Question: Im running a query that is taking 2 seconds but it should perform better, so I run the Execute Plan details from SQL Managemenet Studio and I found a "step" in the process that the Cost is 70%.

Then, I right click on the item and I found an option that says "Missing Index Details", after I clicked that then a query with a recommendation is generated:
'''
/*
Missing Index Details from SQLQuery15.sql - (local).application_prod (appprod (58))
The Query Processor estimates that implementing the following index could improve the query cost by 68.8518%.
*/
/*
USE [application_prod]
GO
CREATE NONCLUSTERED INDEX [<Name of Missing Index, sysname,>]
ON [dbo].[cloud_document] ([isactivedocument])
INCLUDE ([objectuid])
GO
*/
'''
So my question is exactly what happens if I execute the query? Is it going to affect my database, is there any sideback or sideeffects after applying that?
Thanks a lot and appreciate in advance.
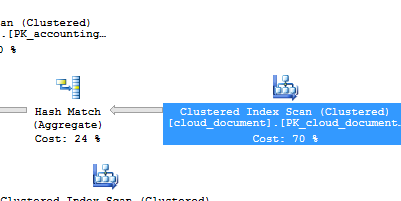
Answer: The literal meaning is telling you to build an index on isactivedocument of table [dbo].[cloud_document], from which I assume you are using isactivedocument as a condition to filter the table, and select the column objectuid. Something like
'''
select objectuid, ... from [dbo].[cloud_document] where isactivedocument = 0/1
'''
Note that the "Clustered Index Scan (70%)" doesn't mean it's a problem of the clustered index. It means you don't have index on isactivedocument, then sql engine has to scan clustered index to find what you want. That's why it's taking so much pressure. Once you create index on isactivedocument, check out the plan again, and you'll see the node becomes "index seek", which is a much faster way to find out what you want.
Usually if your database stress mainly comes from query, new index doesn't do much harm to your system. Just go ahead and create the index. But of course you need to keep index quantities as less as possible.